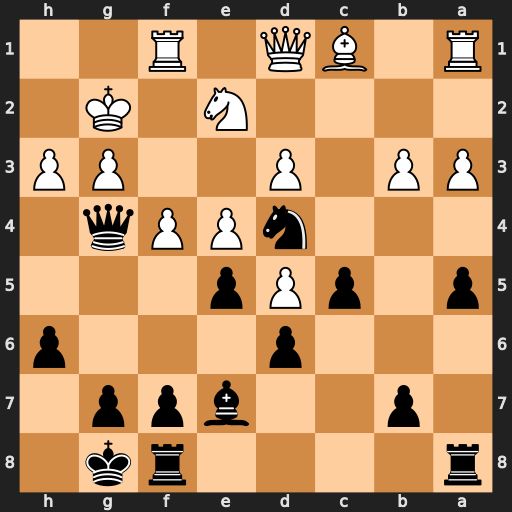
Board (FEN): r4rk1/1p2bpp1/3p3p/p1pPp3/3nPPq1/PP1P2PP/4N1K1/R1BQ1R2
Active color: b
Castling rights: -
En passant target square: -
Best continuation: Qxe2+ Qxe2 Nxe2